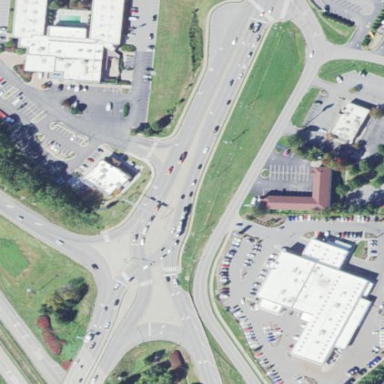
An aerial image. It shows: Concrete traffic island.